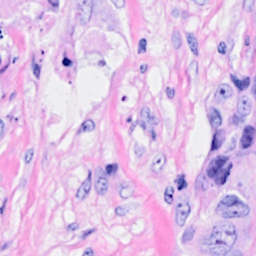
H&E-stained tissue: Breast